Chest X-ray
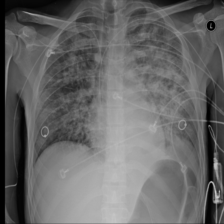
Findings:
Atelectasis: negative
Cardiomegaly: negative
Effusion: negative
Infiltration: negative
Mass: negative
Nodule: positive
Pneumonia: negative
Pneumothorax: negative
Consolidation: negative
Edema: negative
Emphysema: negative
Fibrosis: negative
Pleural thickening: negative
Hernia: negative